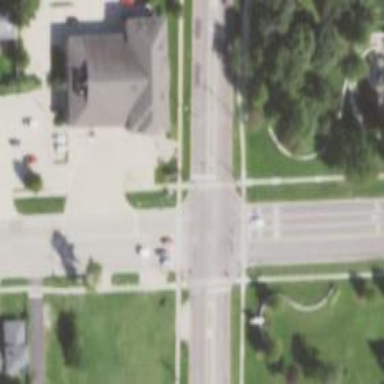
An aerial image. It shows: Footway with asphalt surface and crossing.